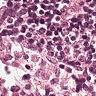
Metastatic tissue present: no